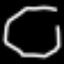
Label: octagon